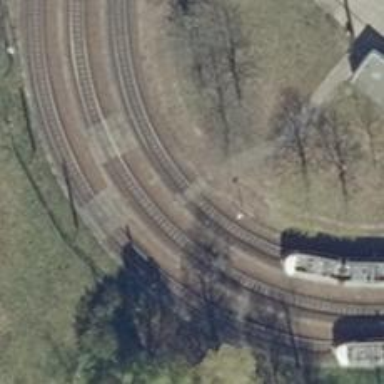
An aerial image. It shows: Tram crossing on the railway.